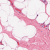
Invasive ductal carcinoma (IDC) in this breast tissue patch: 0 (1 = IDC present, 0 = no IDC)